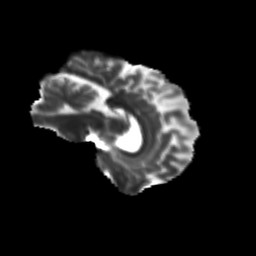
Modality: T2w
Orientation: sagittal
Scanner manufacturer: siemens
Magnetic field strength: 3 T
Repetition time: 9.2 s
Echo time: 0.084 s